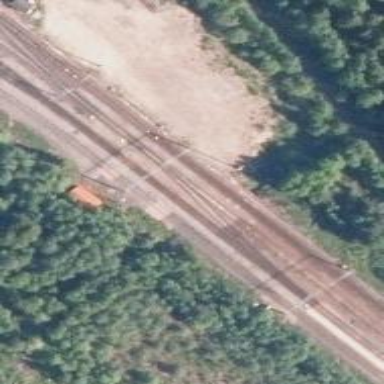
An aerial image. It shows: Rail yard with electrified contact lines for railway operations.